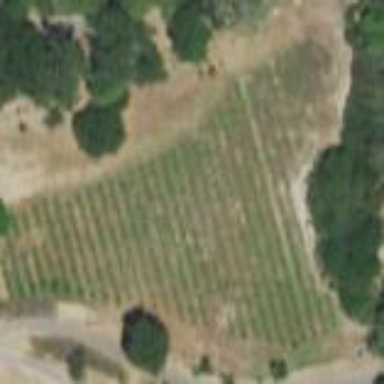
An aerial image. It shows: Vineyard with wine grapes as the crop.